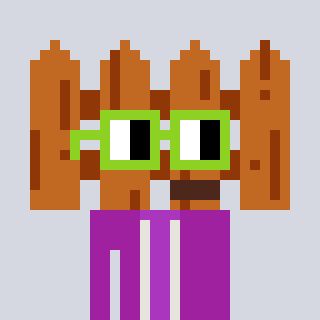
a pixel art character with square light green glasses, a fence-shaped head and a magenta-colored body on a cool background